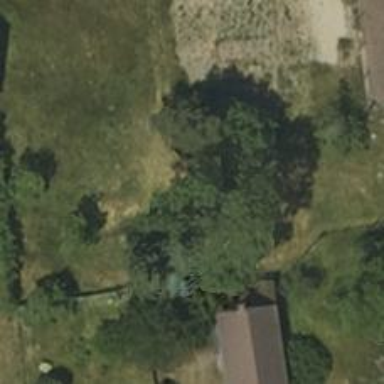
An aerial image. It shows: Evergreen broadleaved tree.